Question: I would like to make my 'div' have a pointy angle but I am not sure of what is the best way to do it.
'''
.top-div {
width: 310px;
height: 25px;
background-color: #A52432;
}
'''
'''
<div class="top-div"></div>
'''

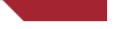
Answer: You can do it with a simple 'linear-gradient()' which has greater support than :
'''
.top-div {
width: 310px;
height: 25px;
background: linear-gradient(45deg, transparent 10%, #A52432 10.01%);
}
'''
'''
<div class="top-div"></div>
'''